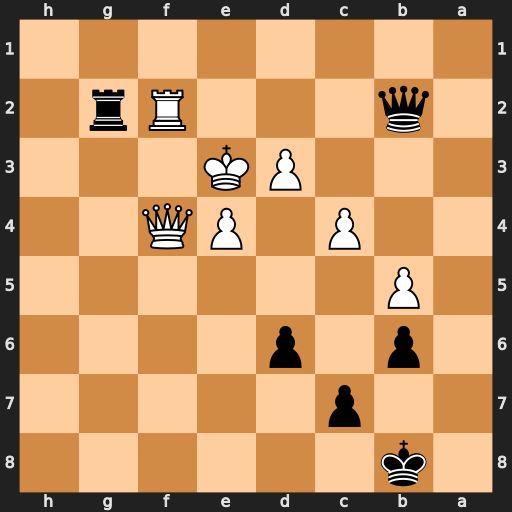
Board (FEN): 1k6/2p5/1p1p4/1P6/2P1PQ2/3PK3/1q3Rr1/8
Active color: b
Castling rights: -
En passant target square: -
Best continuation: Qc1+ Ke2 Qxf4